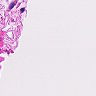
Metastatic tissue present: no